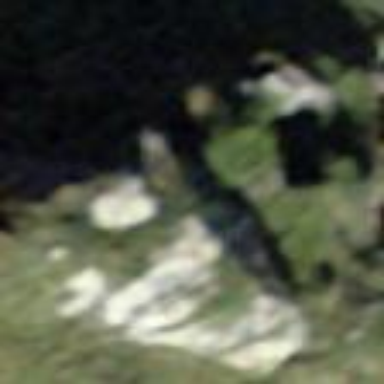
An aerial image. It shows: Landscape of bare rock.